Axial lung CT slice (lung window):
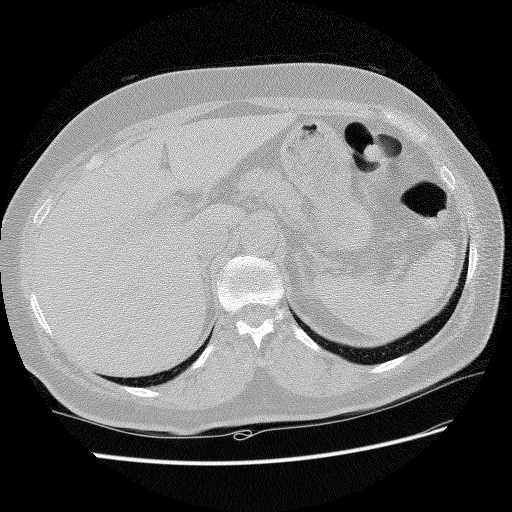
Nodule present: no